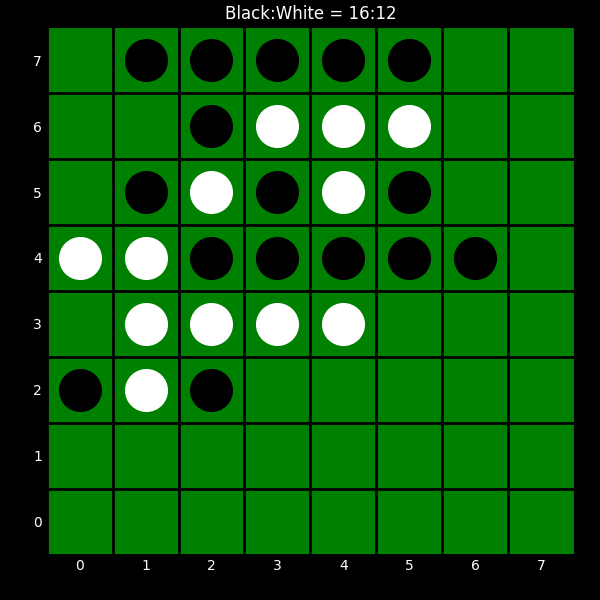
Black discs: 16
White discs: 12